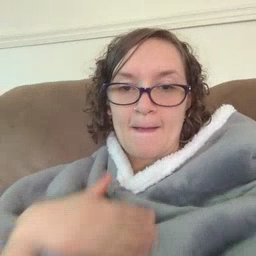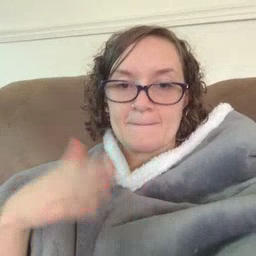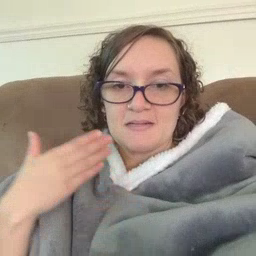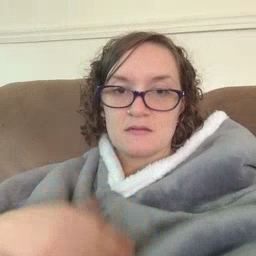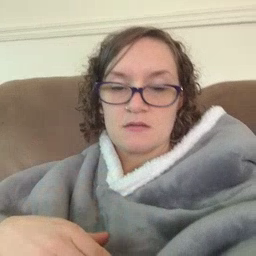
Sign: happy